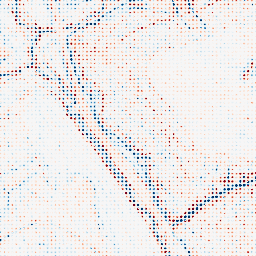
Category: edge_preserving
Decomposition family: bilateral
Decomposition parameters: d: 9
sigma_color: 150
sigma_space: 100
Upsampling method: sinc_blackman
Upsampling parameters: scale: 8
kernel_size: 4
Upsampling scale: 8